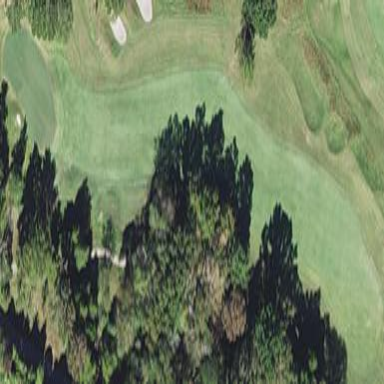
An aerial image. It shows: Grassy area designated as golf fairway.